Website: home-depot
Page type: account-selection
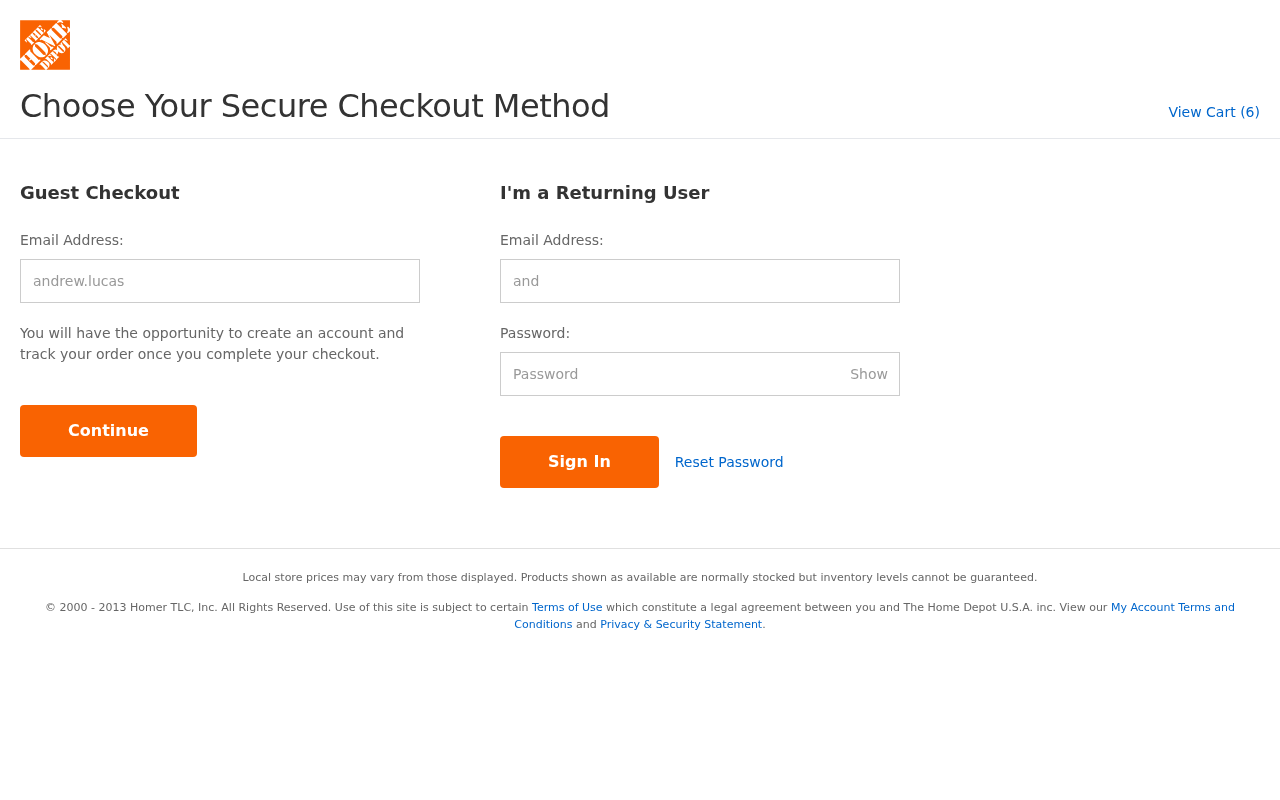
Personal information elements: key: PII_LOGIN_USERNAME
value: andrew.lucas
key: PII_LOGIN_USERNAME2
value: andrew.lucas
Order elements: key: ORDER_NUM_ITEMS
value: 6